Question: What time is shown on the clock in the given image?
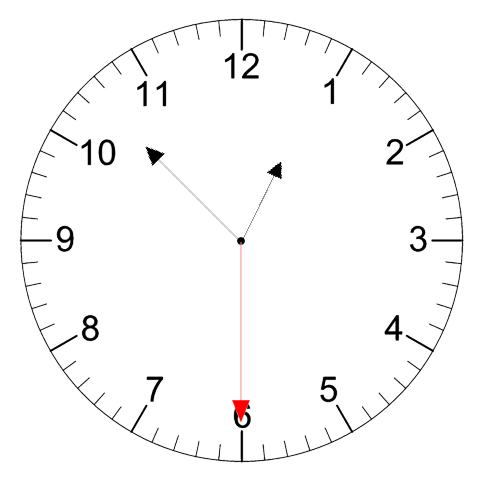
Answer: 12:52:30